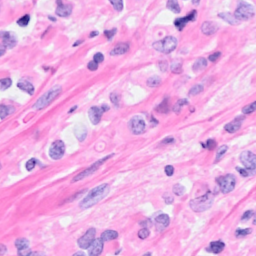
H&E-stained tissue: Breast